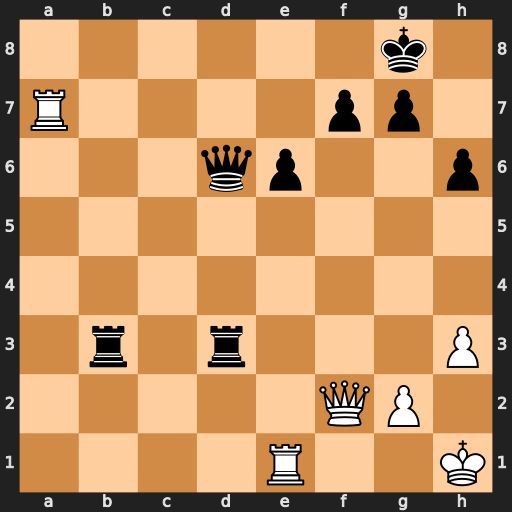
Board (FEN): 6k1/R4pp1/3qp2p/8/8/1r1r3P/5QP1/4R2K
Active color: w
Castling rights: -
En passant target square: -
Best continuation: Qxf7+ Kh8 Qxg7#